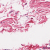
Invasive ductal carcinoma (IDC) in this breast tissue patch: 0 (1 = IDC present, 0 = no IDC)